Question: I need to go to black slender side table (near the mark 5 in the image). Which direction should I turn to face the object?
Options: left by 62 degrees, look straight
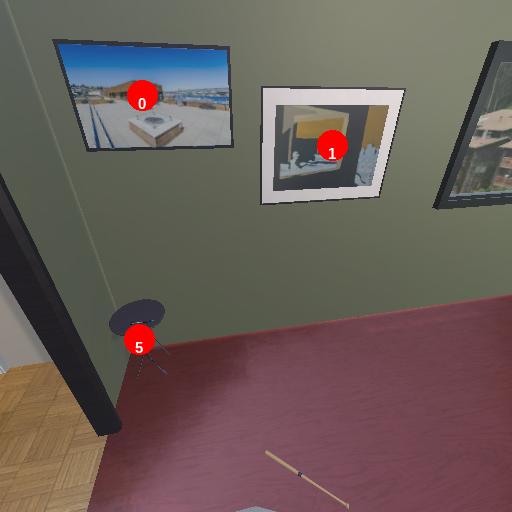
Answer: left by 62 degrees